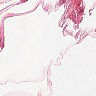
Metastatic tissue present: no